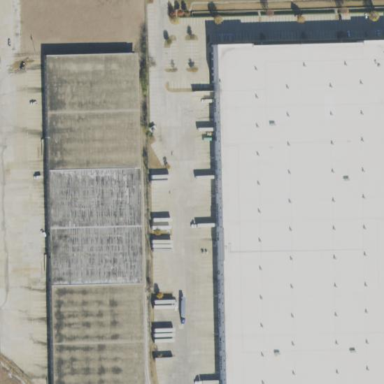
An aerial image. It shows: Warehouse building.